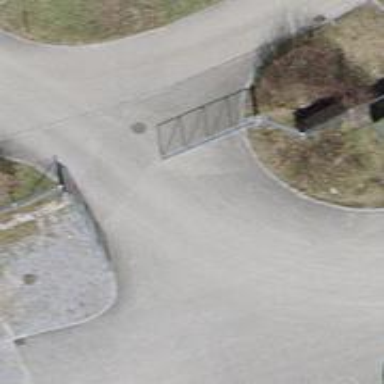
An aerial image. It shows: Road serving as parking aisle.